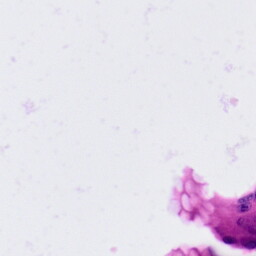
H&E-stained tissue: Colon